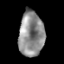
Tissue: lung
Cell type: Epithelial cells
Senescence score: 0.2178
Nuclear area (px): 1107
Mean DAPI intensity: 142.065